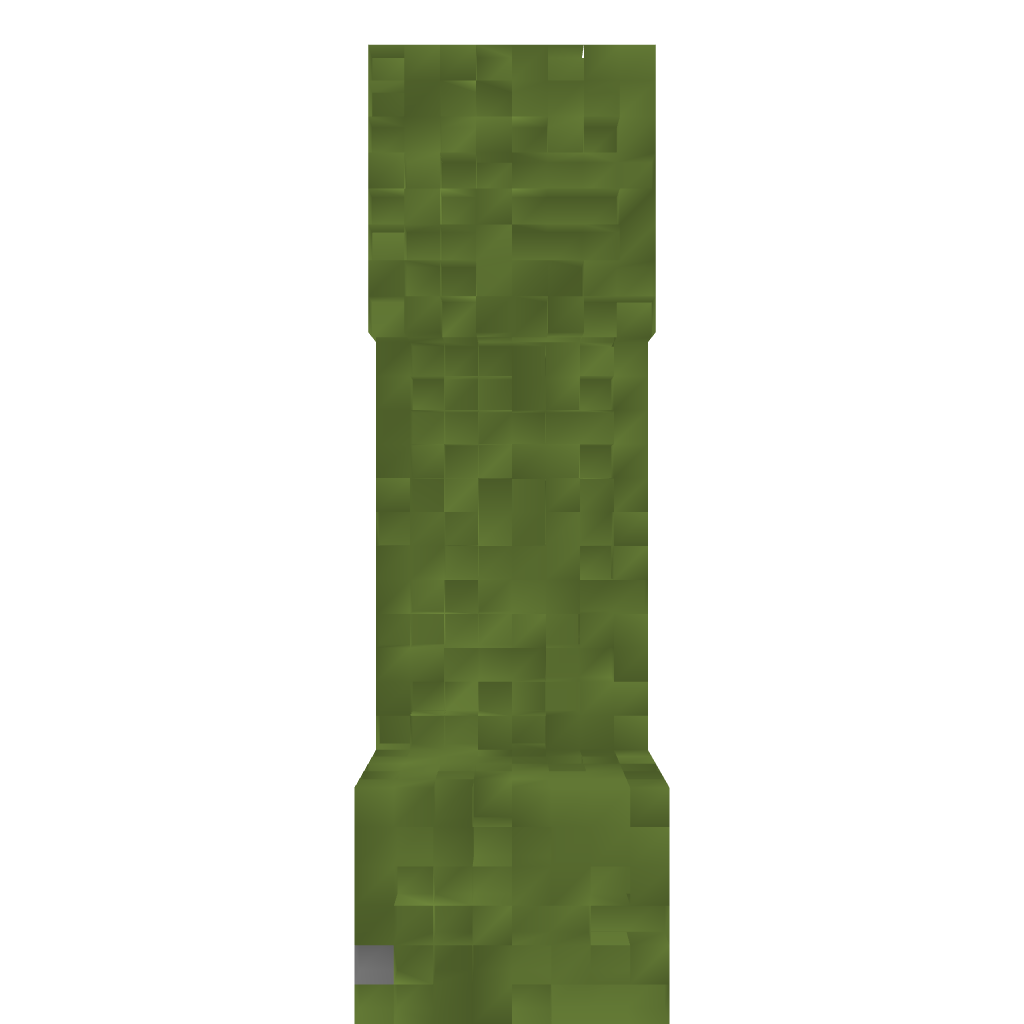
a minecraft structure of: Giant Creeper high quality